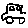
Label: car